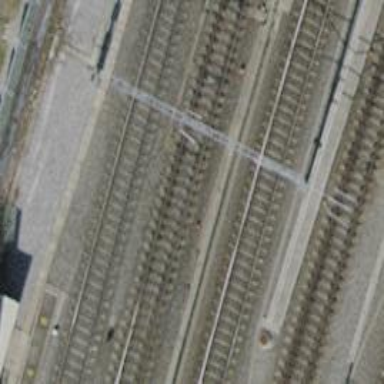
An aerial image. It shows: Railway siding with one electrified track and contact line for powering the train.